Question:
The inner rectangle you can see is a horizontal panel. and I have added 3 buttons into it. I want all these buttons to be places at bottom - most part of horizontal panel. I tried following line of code
'''
margin-bottom: 0px;
'''
but it has no effect on the buttons. Can anybody suggest me anything in regards of this?
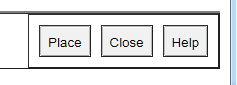
Answer: There are two things you need to do
1) 'horizontalPanel.setSpacing(0);' Reference : <URL>
2) 'horizontalPanle.setCellVerticalAlignment(widget, HasVerticalAlignment.Align_Bottom);' Refernce : <URL>